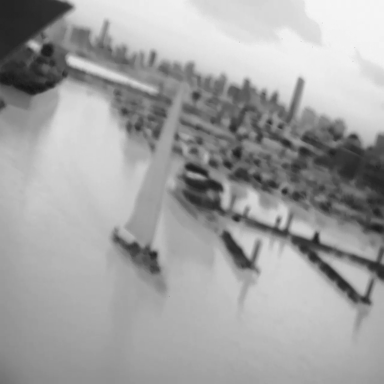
There are two objects shown in the infrared image, including a sailboat, and a canoe.